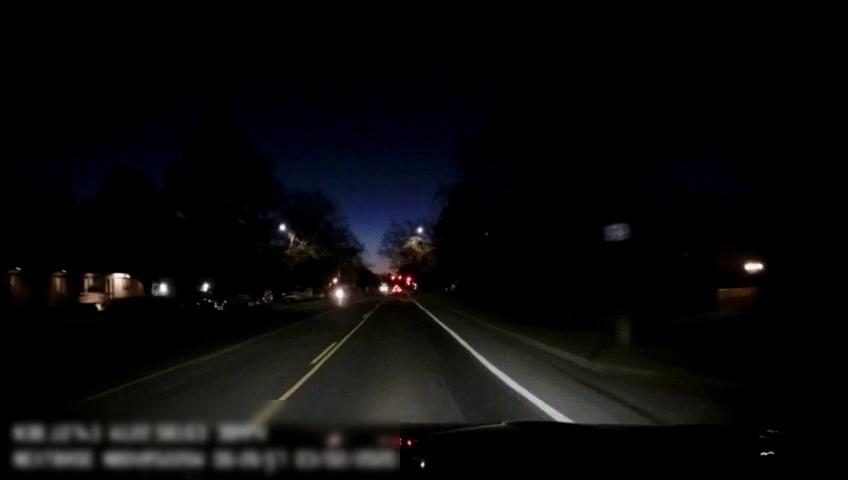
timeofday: Night
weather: Cloudy
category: Drivable Space
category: Vehicles | SUV
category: Vehicles | SUV
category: Lanes | Current Lane
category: Lanes | Opposite Lane
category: Lanes | Current Lane